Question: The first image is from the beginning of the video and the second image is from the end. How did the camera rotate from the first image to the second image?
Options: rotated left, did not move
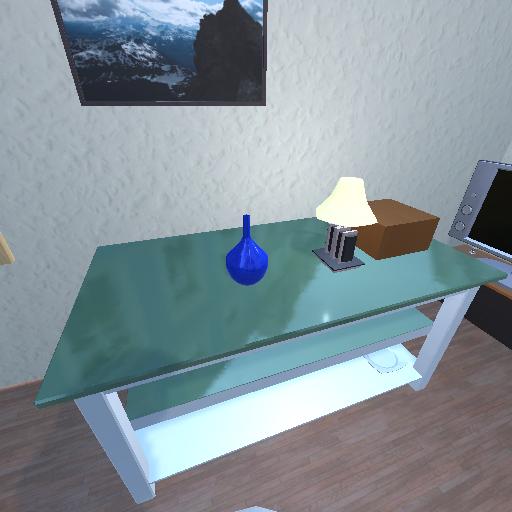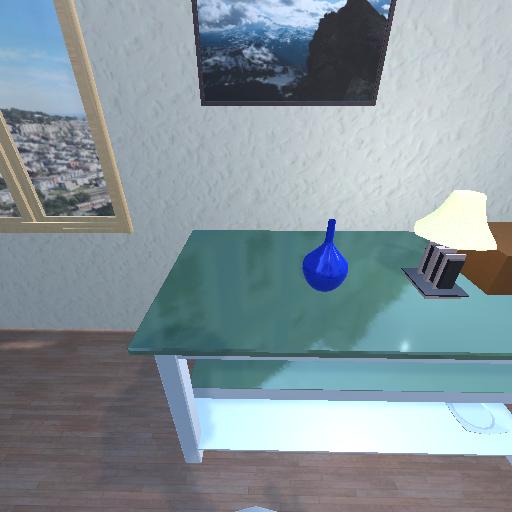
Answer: rotated left